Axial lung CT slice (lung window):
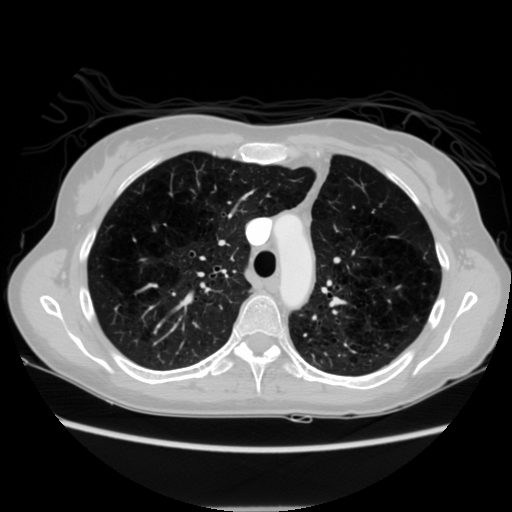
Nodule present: no